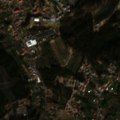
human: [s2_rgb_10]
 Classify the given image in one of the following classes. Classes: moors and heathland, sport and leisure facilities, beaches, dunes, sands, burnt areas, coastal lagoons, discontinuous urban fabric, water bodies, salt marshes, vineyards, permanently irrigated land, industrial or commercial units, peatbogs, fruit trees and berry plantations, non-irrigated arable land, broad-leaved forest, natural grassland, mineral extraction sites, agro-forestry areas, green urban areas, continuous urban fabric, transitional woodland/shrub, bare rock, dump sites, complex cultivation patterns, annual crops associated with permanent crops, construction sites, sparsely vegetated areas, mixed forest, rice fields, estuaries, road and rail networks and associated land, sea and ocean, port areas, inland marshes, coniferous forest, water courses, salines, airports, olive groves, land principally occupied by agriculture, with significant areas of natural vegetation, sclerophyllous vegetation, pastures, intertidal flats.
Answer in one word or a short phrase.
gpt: continuous urban fabric, complex cultivation patterns, coniferous forest, transitional woodland/shrub